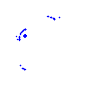
Particle: kaon